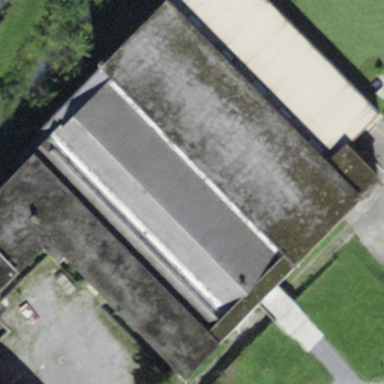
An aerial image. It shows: Industrial building.